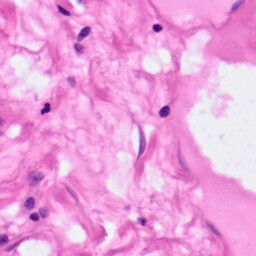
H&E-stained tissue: Pancreatic